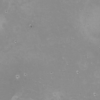
Label: not_dusty